高一 · 立体几何学
一圆雉的母线长为 6 , 底面半径为 3 , 用该圆雉截一圆台, 截得圆台的母线长为 4 , 则圆台的另一底面半径为 \$ \qquad \$

【
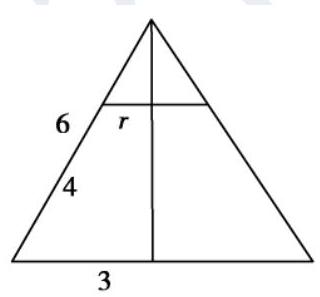
答案: 1
解析: 】作轴截面如图, 则

$\frac{r}{3}=\frac{6-4}{6}=\frac{1}{3}$,

$\therefore r=1$.

【